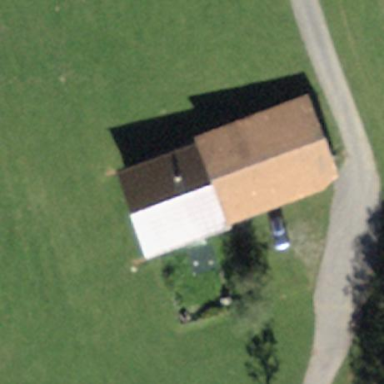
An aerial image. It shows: Farm building.